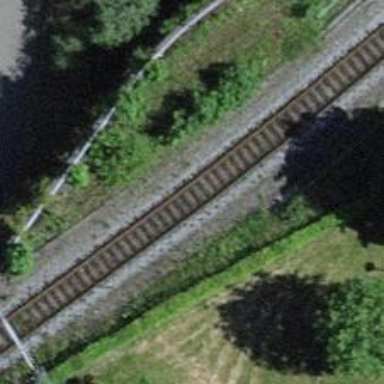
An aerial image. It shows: Single railway track on embankment with electrification through contact line.